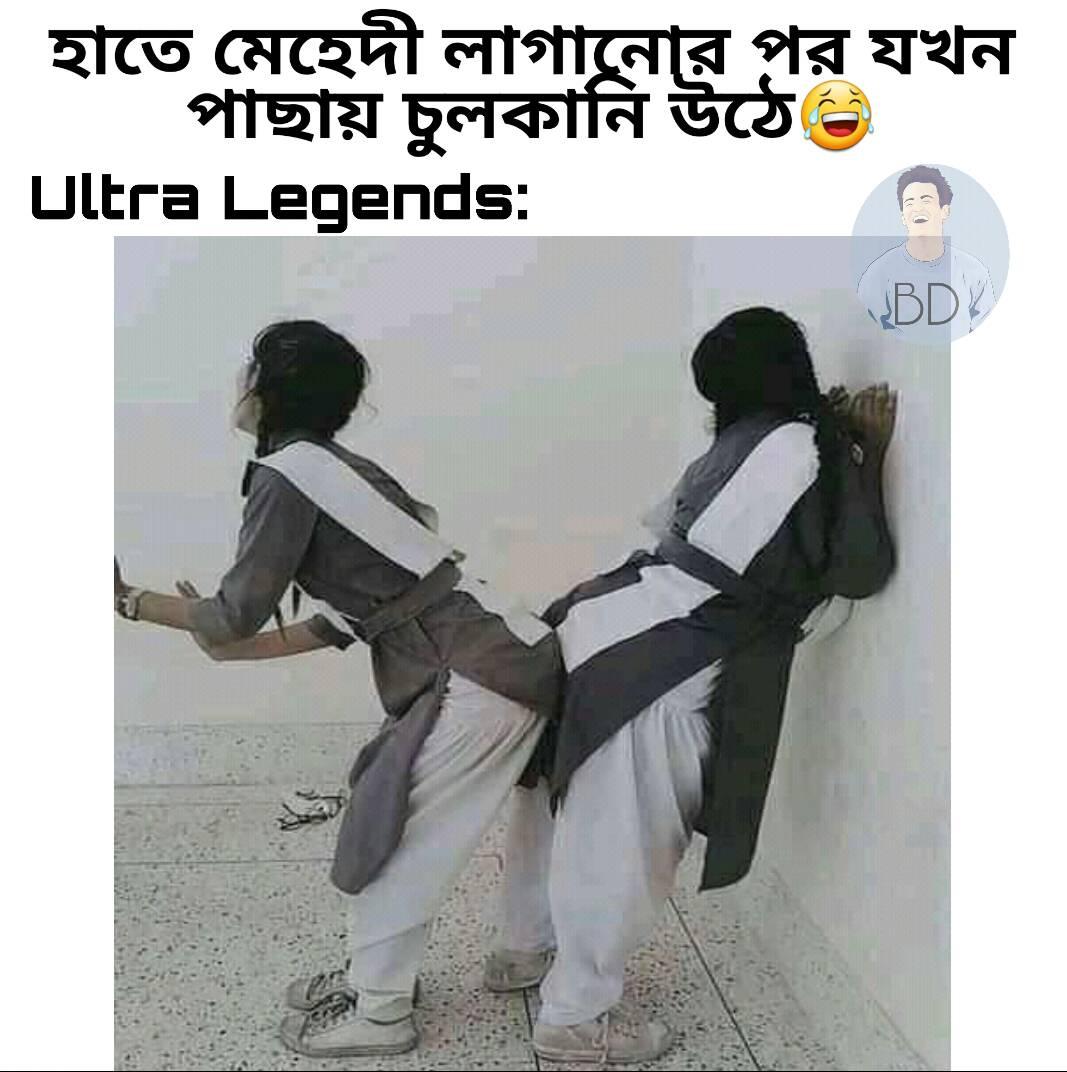
Caption: হাতে মেহেদী লাগানোর পর যখন পাছায় চুলকানি উঠে    Ultra Legends :
Label: hate